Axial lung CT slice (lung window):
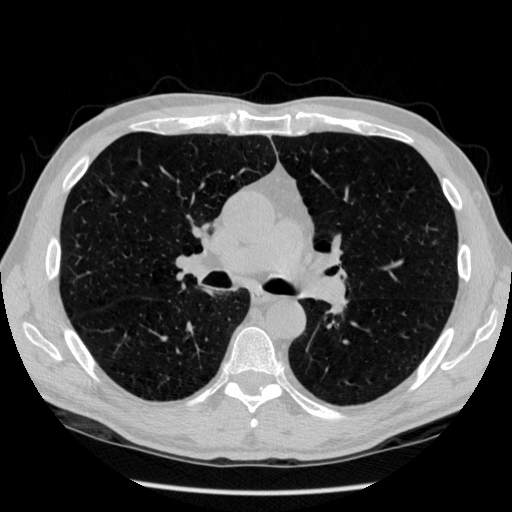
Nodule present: no